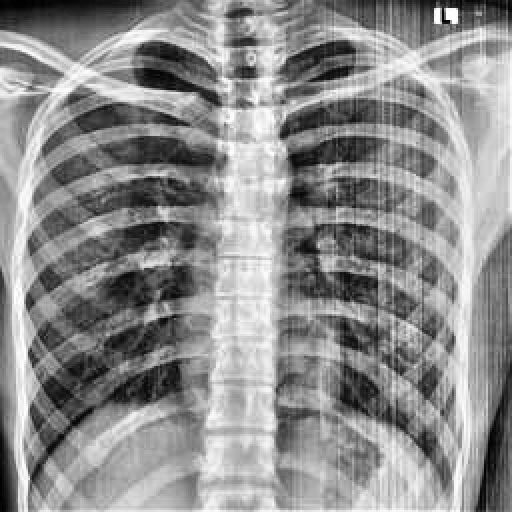
Finding: NORMAL